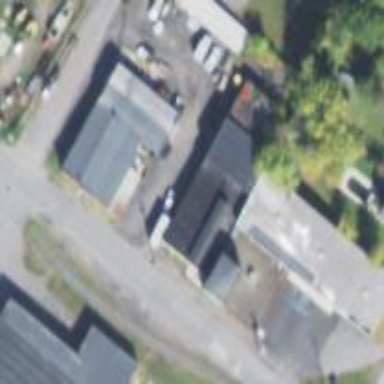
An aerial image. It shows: Commercial building.